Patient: sex M, age 46
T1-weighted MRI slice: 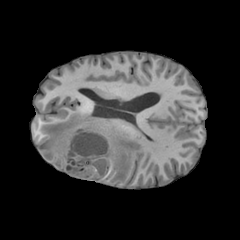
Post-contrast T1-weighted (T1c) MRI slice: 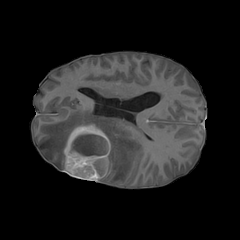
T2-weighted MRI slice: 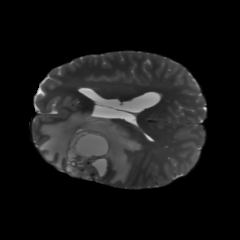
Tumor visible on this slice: yes
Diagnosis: Glioblastoma, IDH-wildtype
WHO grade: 4